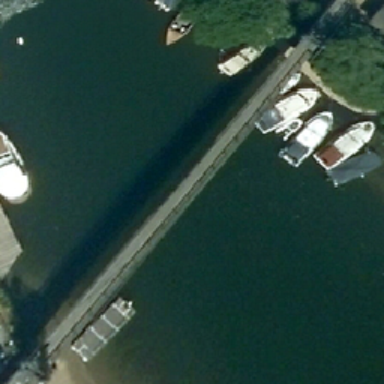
There are five yachts on one side of the narrow bridge .